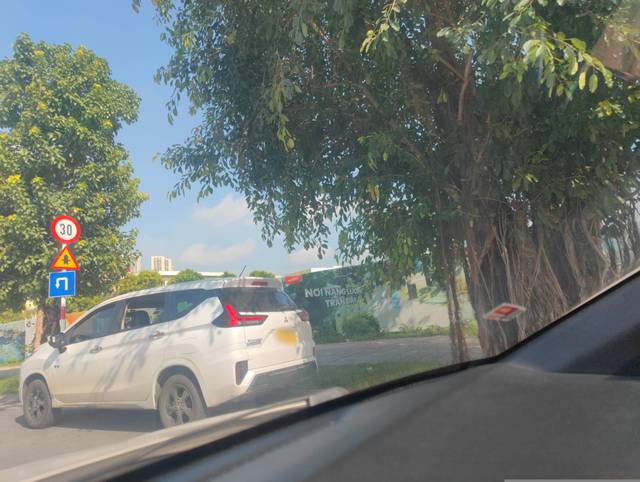
Region: Vietnam
Coordinates: 21.007, 105.746